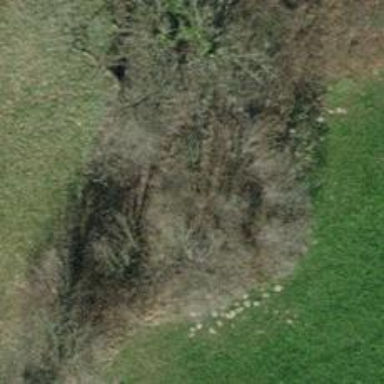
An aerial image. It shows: Broadleaved tree with lush foliage.